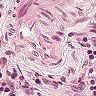
Metastatic tissue present: no